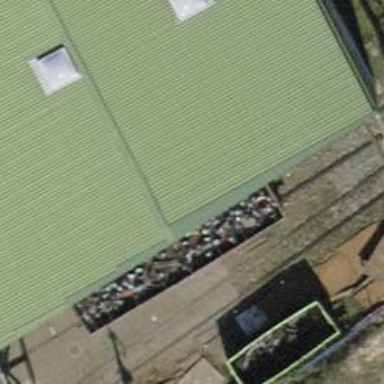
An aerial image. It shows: Single railway spur track.